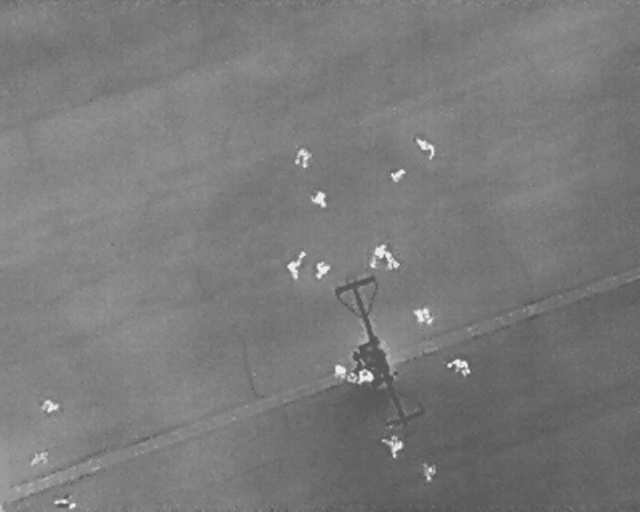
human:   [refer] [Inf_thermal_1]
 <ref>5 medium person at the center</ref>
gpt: <box>[[61, 32, 62, 35, 149], [48, 37, 51, 40, 2], [48, 51, 51, 54, 2], [56, 48, 60, 50, 32], [59, 49, 62, 52, 150]]</box>

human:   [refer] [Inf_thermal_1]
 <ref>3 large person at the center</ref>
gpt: <box>[[45, 29, 49, 32, 2], [43, 50, 48, 52, 29], [64, 59, 67, 63, 2]]</box>

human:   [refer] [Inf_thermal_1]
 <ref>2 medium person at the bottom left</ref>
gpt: <box>[[6, 77, 8, 81, 2], [9, 95, 11, 100, 2]]</box>

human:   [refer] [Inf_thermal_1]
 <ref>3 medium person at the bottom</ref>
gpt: <box>[[51, 71, 54, 73, 2], [55, 71, 58, 74, 2], [65, 90, 68, 93, 2]]</box>